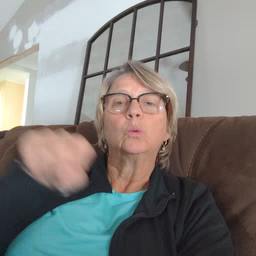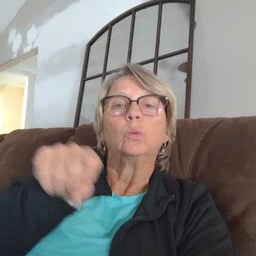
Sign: shoe